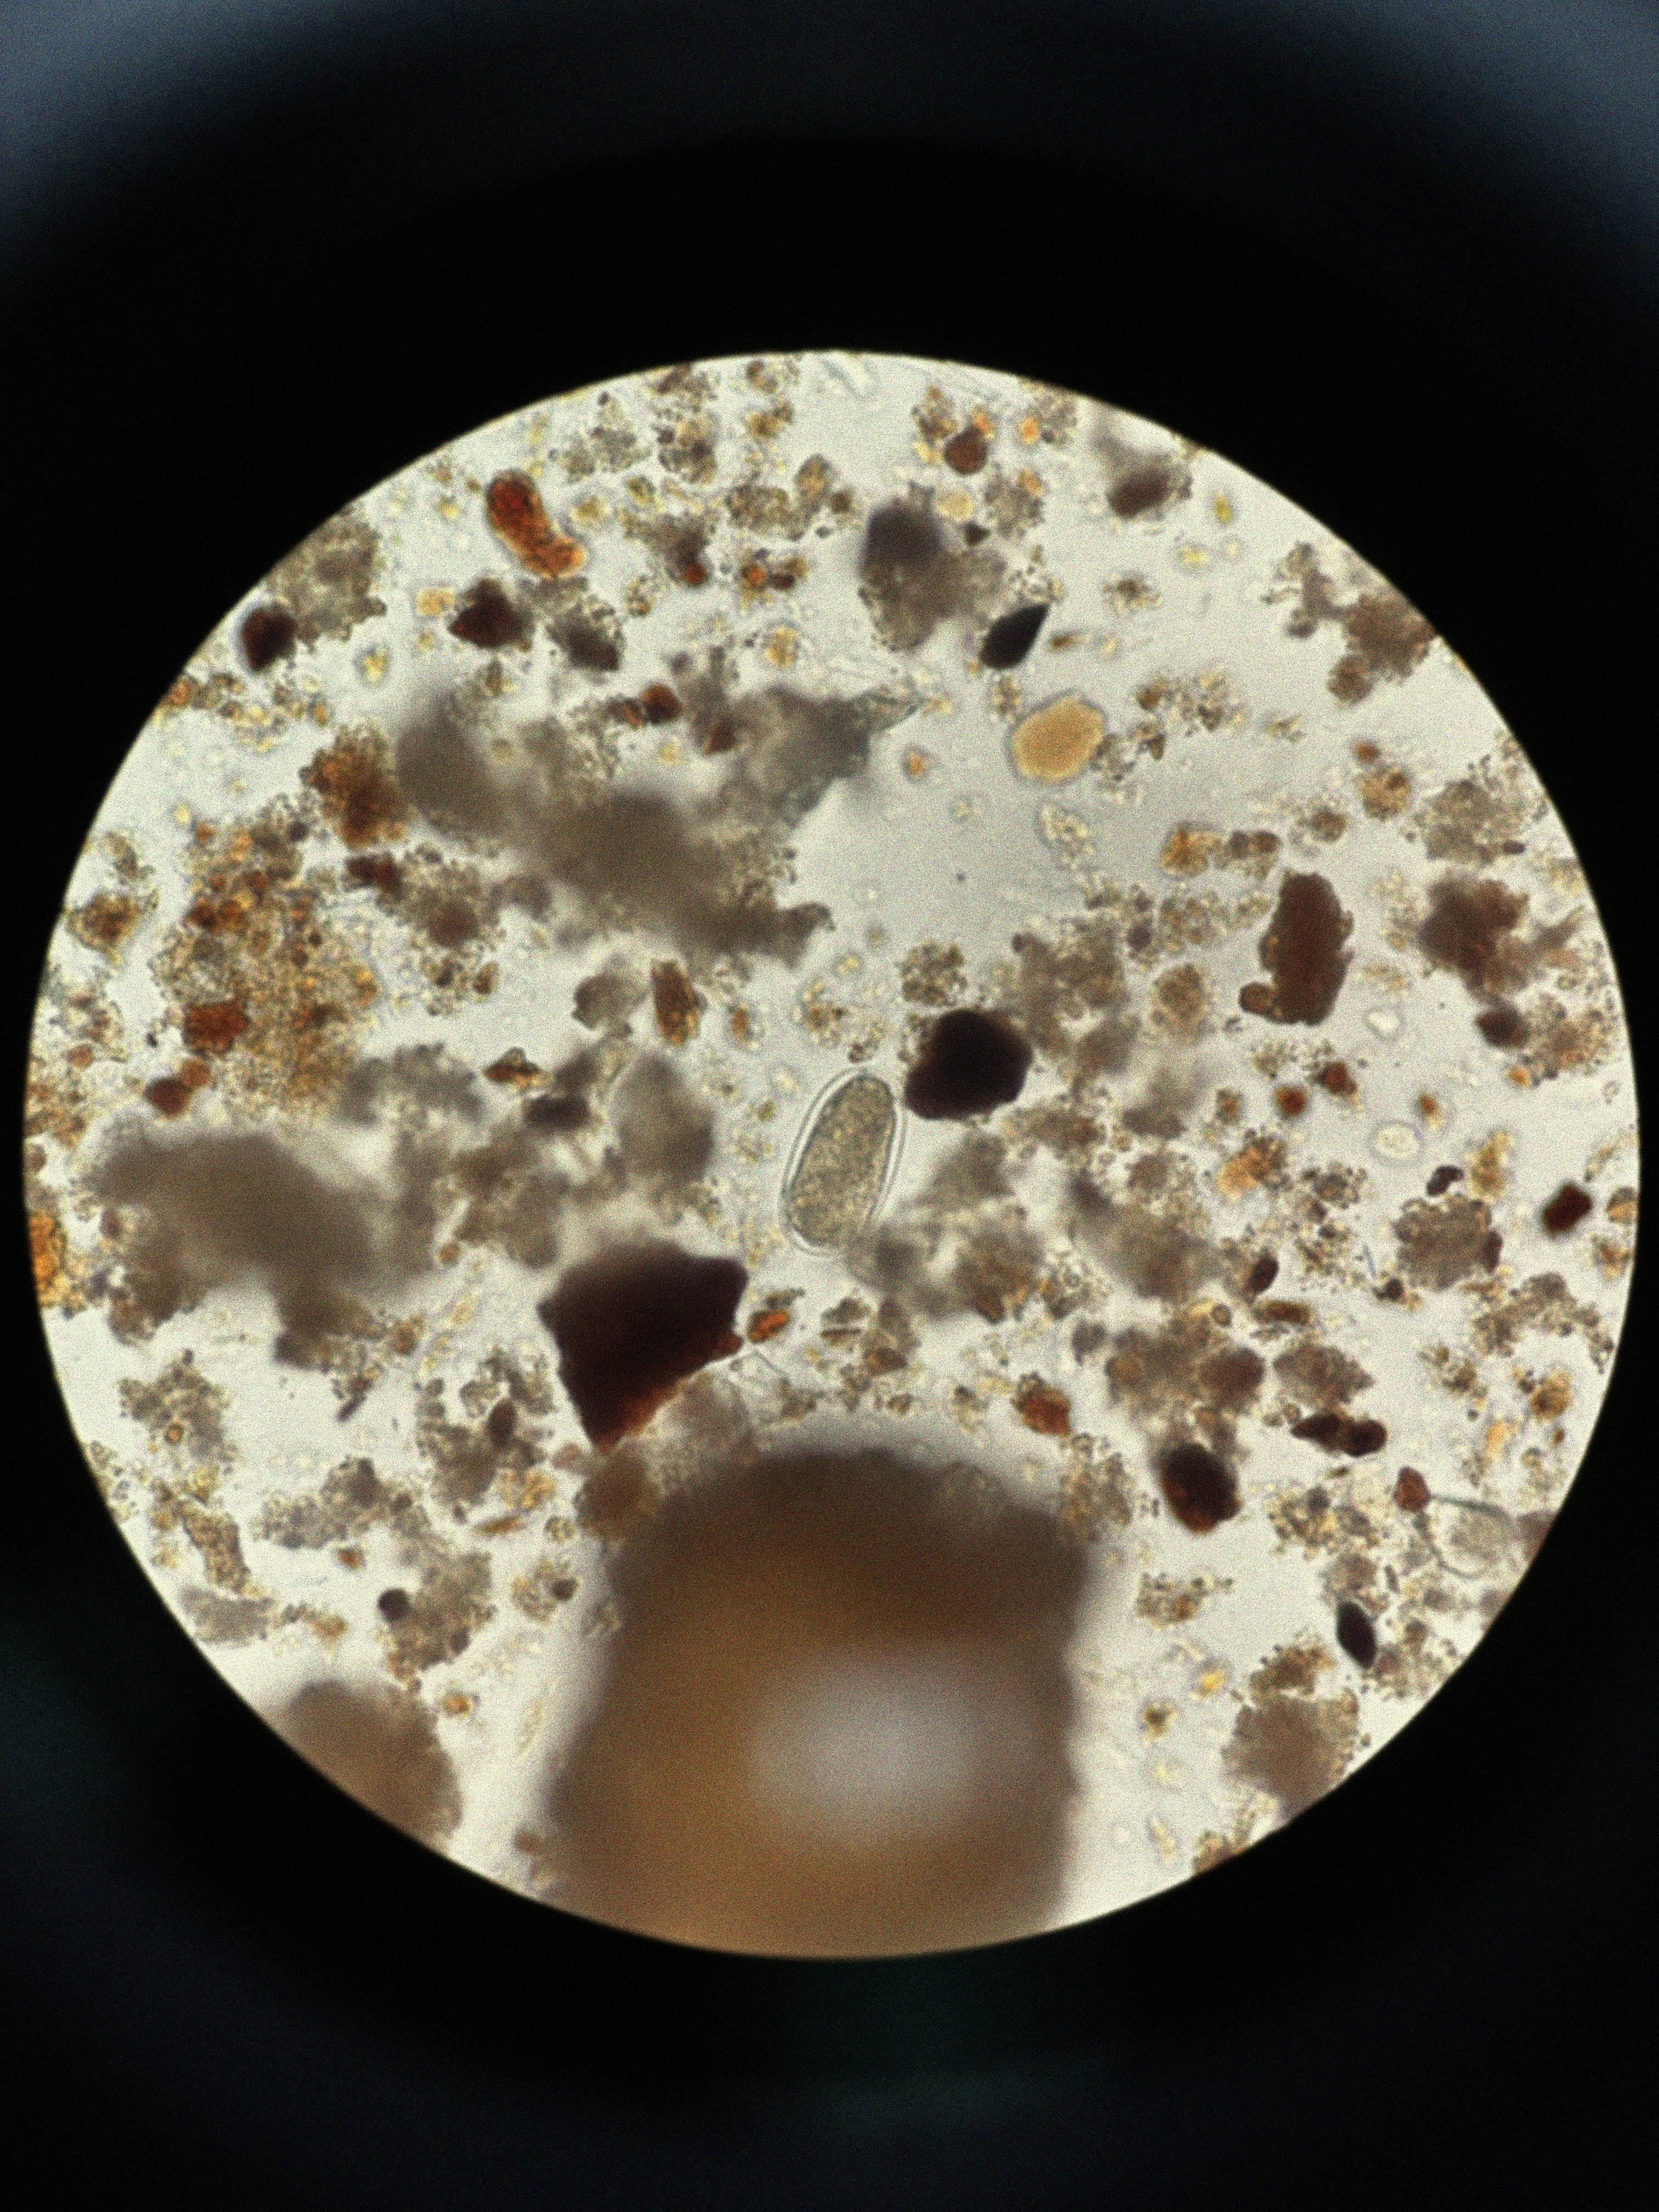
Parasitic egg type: Hookworm egg